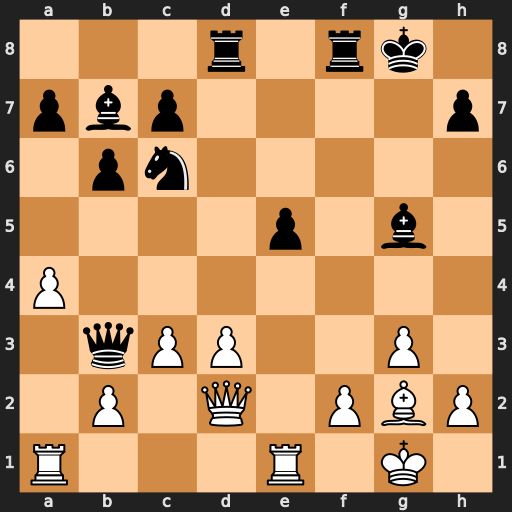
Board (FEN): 3r1rk1/pbp4p/1pn5/4p1b1/P7/1qPP2P1/1P1Q1PBP/R3R1K1
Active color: w
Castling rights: -
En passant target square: -
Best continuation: Qxg5+ Kh8 Bxc6